Question: I have a case something like this:

How can I do when choose example A = 3 and B = 5, will update 8 in column C automatically, and so on for different column and rows ?
The help will be very appreciated.
Thank you in advanced !
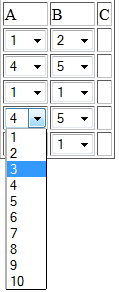
Answer: Try this:
1. Call the select boxes like "a1", "a2", "b1", "b2"
2. Call the cells in C like "c1", "c2"
3. Make the onchange event of the select boxes be like this: function update() {
var id = this.id.substring(1);
var value1 = parseInt(document.getElementById("a" + id).value);
var value2 = parseInt(document.getElementById("b" + id).value);
document.getElementById("c" + id).innerHTML = value1 + value2;
}